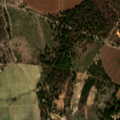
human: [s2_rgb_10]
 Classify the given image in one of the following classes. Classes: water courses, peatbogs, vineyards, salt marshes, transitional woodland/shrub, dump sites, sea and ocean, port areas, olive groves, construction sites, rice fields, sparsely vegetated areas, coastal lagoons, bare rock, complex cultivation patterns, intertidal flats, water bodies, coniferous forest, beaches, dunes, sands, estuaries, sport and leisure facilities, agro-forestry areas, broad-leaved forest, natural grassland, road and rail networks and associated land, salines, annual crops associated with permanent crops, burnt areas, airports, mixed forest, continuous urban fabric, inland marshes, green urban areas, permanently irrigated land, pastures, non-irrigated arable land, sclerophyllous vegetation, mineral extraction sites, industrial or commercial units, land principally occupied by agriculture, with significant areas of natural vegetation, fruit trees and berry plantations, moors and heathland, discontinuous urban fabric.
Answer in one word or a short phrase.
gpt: non-irrigated arable land, permanently irrigated land, annual crops associated with permanent crops, broad-leaved forest, mixed forest